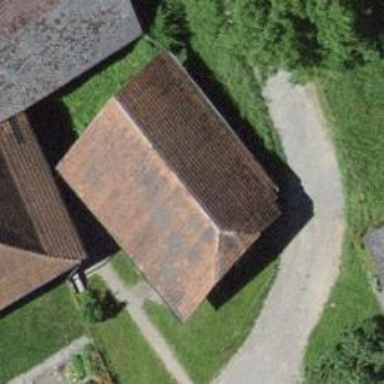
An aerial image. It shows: Rural barn.